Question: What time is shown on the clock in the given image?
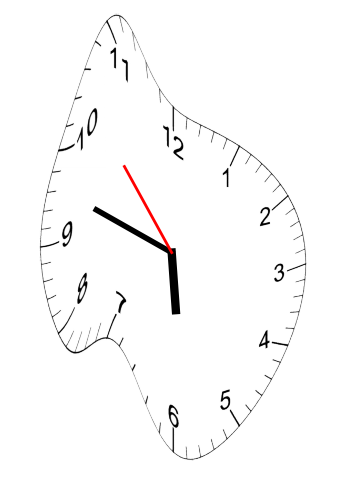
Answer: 05:47:53